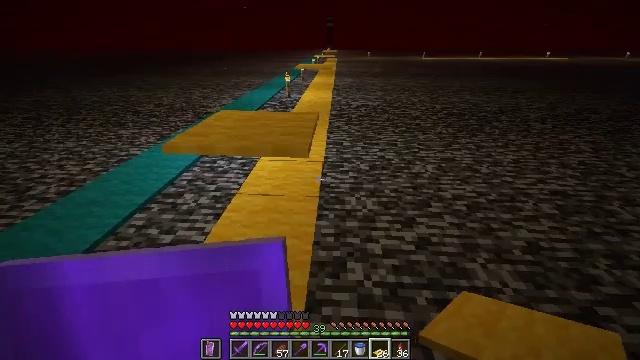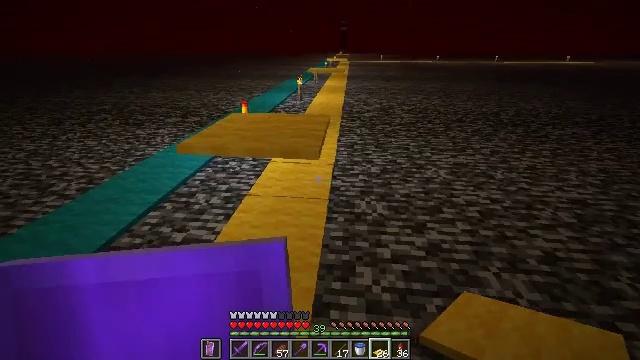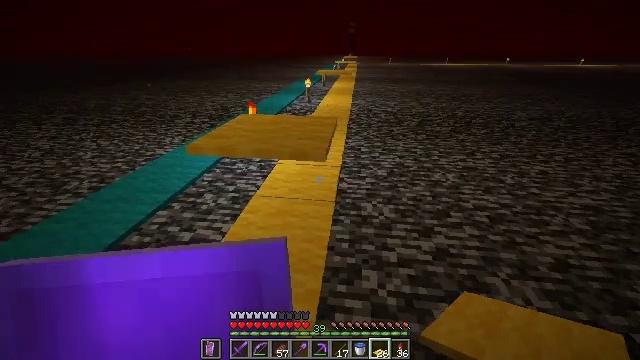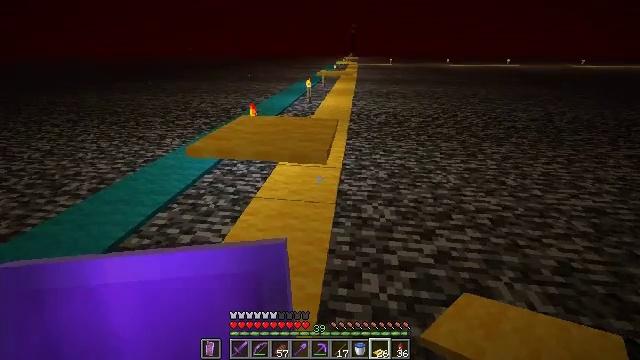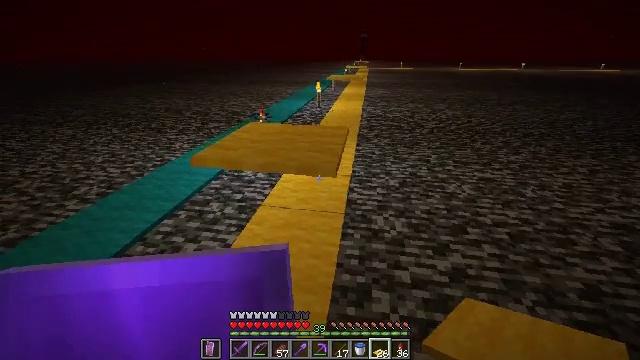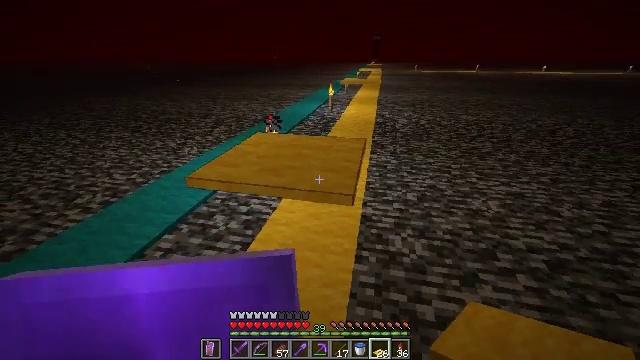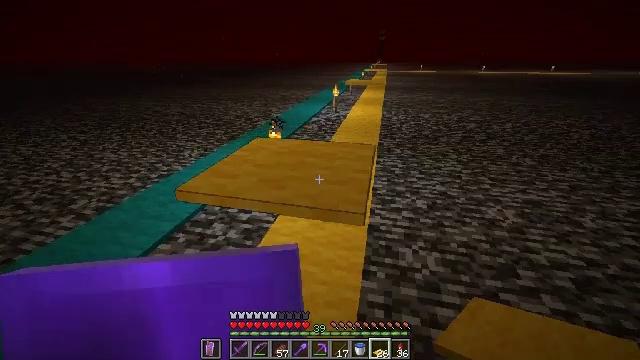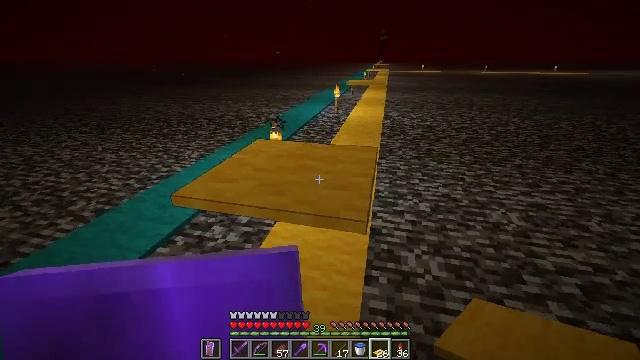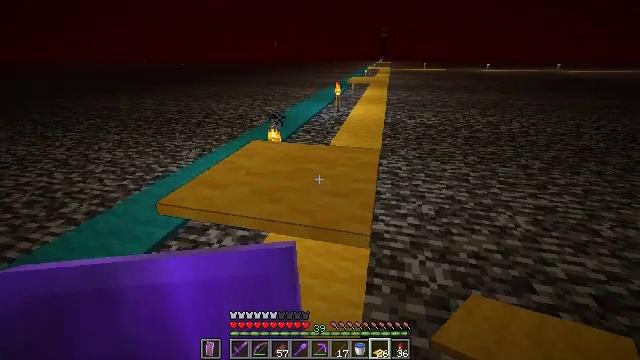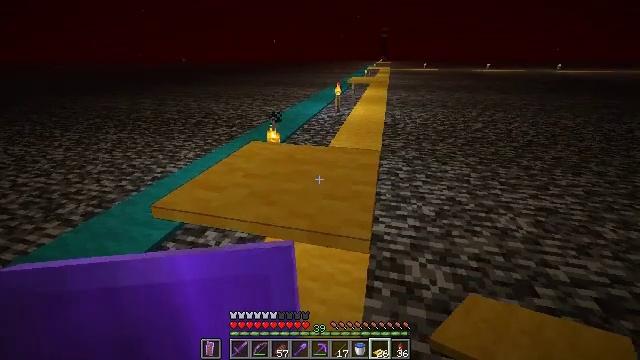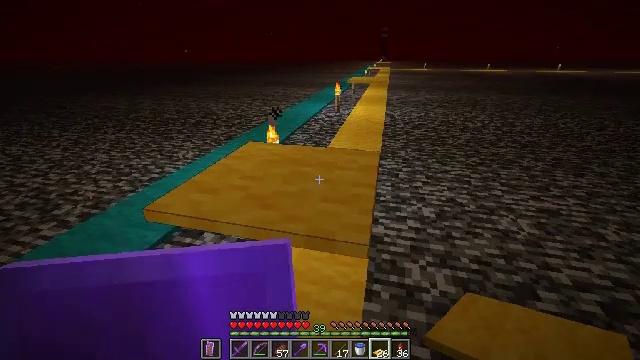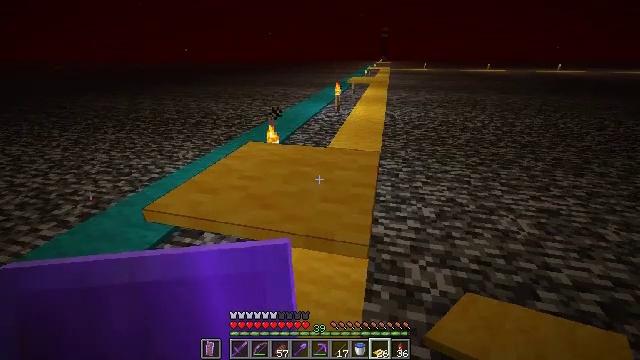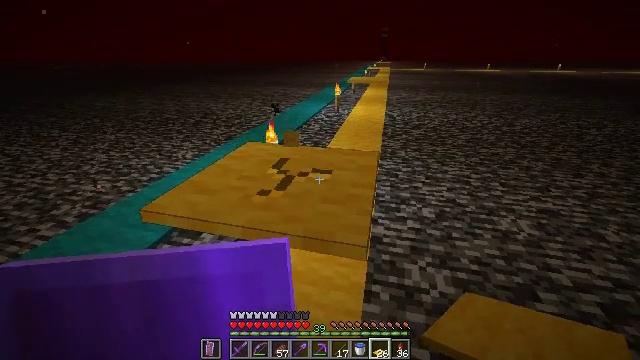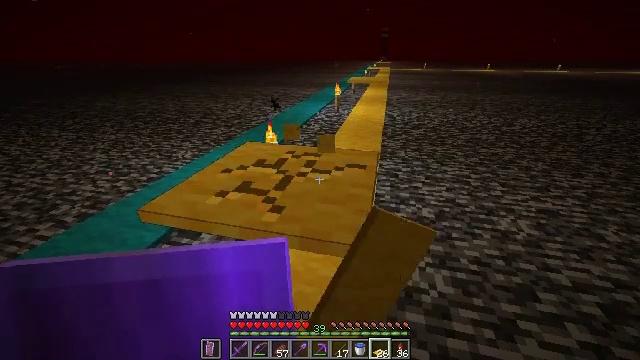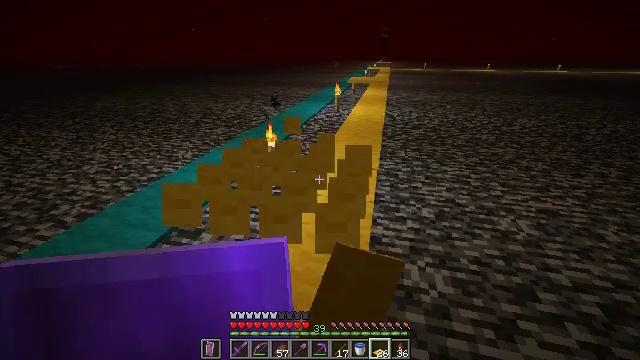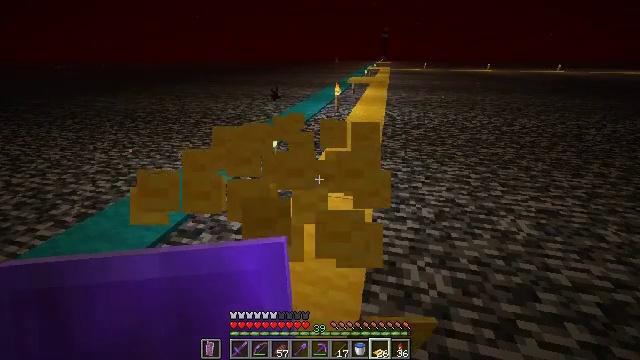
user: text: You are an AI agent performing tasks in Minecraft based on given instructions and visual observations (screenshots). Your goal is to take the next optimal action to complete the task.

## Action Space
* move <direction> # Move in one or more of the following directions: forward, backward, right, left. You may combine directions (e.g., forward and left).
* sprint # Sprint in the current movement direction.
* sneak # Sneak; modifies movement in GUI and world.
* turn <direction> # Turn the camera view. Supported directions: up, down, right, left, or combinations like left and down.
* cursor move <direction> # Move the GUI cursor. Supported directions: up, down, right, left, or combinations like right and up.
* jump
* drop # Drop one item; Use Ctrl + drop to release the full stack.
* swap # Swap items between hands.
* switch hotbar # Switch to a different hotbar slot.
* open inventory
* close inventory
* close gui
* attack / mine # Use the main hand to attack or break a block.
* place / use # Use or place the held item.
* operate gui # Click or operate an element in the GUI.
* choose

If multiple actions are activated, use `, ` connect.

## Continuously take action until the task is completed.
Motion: motion action
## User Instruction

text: Pick up the yellow carpet.
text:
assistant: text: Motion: turn left
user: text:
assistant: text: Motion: turn left
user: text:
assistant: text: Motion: move forward
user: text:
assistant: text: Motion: move forward, turn left
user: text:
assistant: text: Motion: move forward, turn left
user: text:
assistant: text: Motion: move forward
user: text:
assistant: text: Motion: no_op
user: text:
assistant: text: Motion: no_op
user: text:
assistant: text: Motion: no_op
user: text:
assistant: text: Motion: no_op
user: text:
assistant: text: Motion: no_op
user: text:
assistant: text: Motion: attack / mine
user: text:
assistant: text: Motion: attack / mine
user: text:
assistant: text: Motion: attack / mine
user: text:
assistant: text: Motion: attack / mine
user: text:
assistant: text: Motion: attack / mine
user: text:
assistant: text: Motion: attack / mine
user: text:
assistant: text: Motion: attack / mine
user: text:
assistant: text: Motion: attack / mine
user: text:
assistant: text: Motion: attack / mine
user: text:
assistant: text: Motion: move forward
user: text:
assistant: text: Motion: move forward
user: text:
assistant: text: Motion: move forward, turn right
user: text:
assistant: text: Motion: move forward
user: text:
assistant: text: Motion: move forward
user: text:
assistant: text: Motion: move forward
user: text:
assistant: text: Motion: move forward, turn right
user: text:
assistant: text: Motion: move forward
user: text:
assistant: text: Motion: move forward
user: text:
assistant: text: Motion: move forward